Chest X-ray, PA view. Patient: 39 years old, sex F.
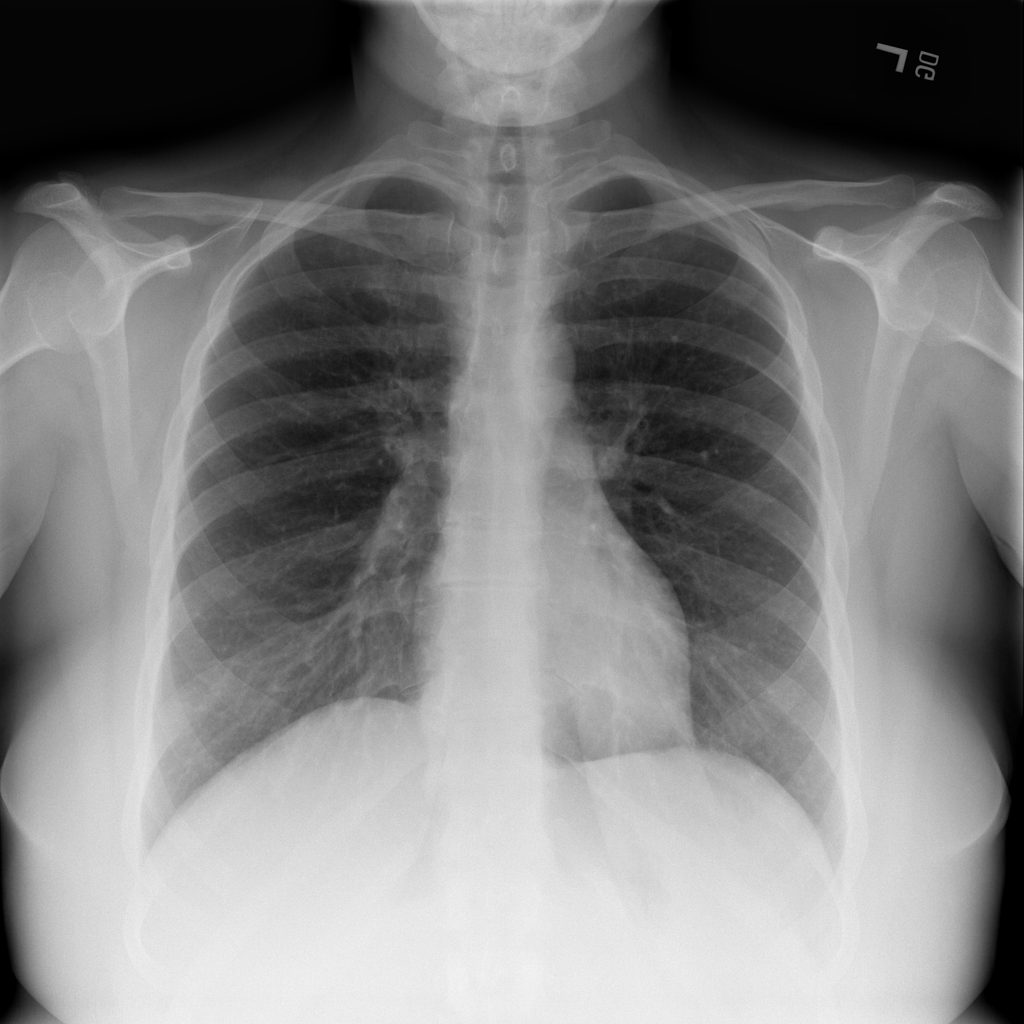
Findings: Infiltration